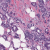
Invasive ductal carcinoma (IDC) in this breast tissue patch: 1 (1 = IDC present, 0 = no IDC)